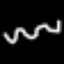
Label: squiggle